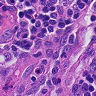
Metastatic tissue present: no